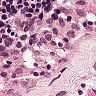
Metastatic tissue present: no